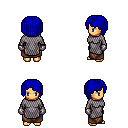
a pixel art fantasy rpg character, female body template, human, tanned skin, chain mail, robe skirt, blue pageboy hairstyle, metal gloves, four views (front, back, left, right), 2x2 character sprite sheet, small pixel art, hard edges, no anti-aliasing